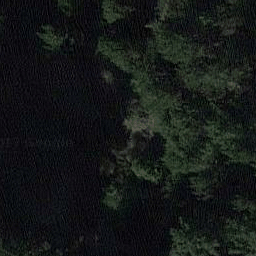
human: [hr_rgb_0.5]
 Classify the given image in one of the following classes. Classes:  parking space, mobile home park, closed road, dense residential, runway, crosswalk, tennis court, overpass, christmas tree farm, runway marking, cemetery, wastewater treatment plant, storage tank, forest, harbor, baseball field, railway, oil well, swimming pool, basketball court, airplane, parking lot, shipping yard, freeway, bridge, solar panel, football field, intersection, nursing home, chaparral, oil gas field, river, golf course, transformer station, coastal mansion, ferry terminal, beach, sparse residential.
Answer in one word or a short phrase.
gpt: forest